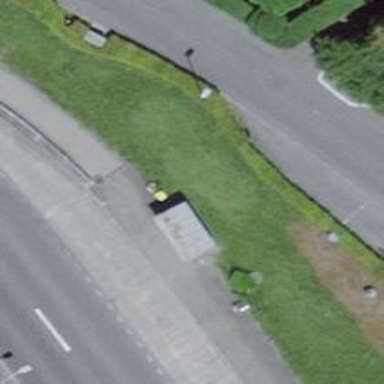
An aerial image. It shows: Post box.